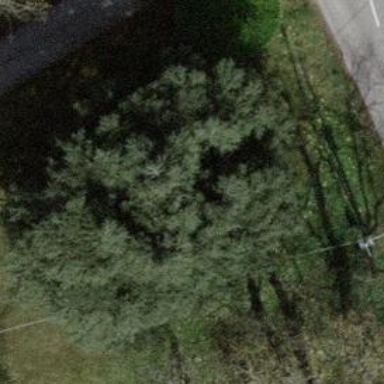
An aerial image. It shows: Evergreen tree with needle-leaved leaves.